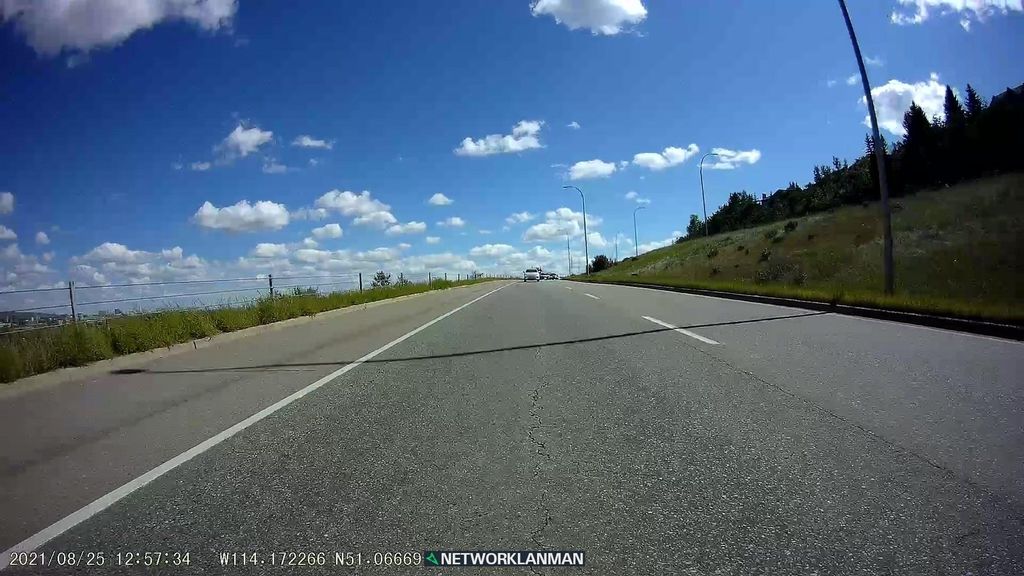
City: calgary